Question: I have Products which has images in maximum 100px size. It means: width is 100px, height is small than 100px, or height is 100px, width is small than 100px. One side is always 100px.
I need to show product image on the , name and price on the of that image. it is structure in different cases what I need:

I tried this:
'''
<table style="width: 100%;">
<tbody>
<tr>
<td style="height: 100px; ">
<a href="@Url.Action("Details", "Product", new { id = Model.Id })" >
<img src="@Url.Content("~/Images/" + Model.Image)" style="float:right;" alt="" />
<b style="margin-top: 15%; float: right;">
<label>@Model.Price</label>
<br />
<label>@Model.Name</label>
</b>
</a>
</td>
</tr>
</tbody>
</table>
'''
But this work only for 100px height. 'margin-top: 15%;' is static. When image height is 50px, 60px etc.. it should change.
How can I do this? its not important to use a table. You can advice any elements to do this.
I added one more '<td>' side by side and put price and name into first '<td>' and image into second '<td>'.
Now I need to set '<td>' width like inner element's size. If image width in '<td>' is 90px, to set '<td>' width to 90px. Is it possible?
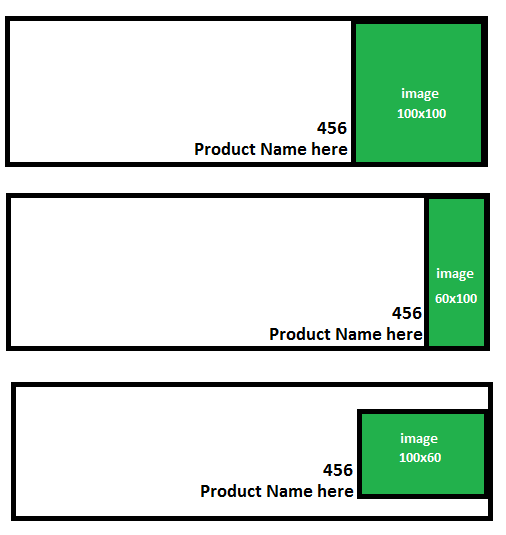
Answer: As already mentioned using table is not the way you should do it. But you can use CSS to simulate something like a table, although I have to mention that this won't work in ie7 or below:
'''
.list li {
height:100px;
border:5px solid #000;
margin-bottom:5px;
width:100%;
display:table;
}
.list li div {
display:table-cell;
vertical-align:middle;
overflow:hidden;
}
.list li div a {
display:table;
width:100%;
}
.list li a span {
display:table-cell;
overflow:hidden;
width:100%;
vertical-align:bottom;
}
.list li a span b {
display:block;
padding-right:5px;
float:right;
}
.list img {
float:right;
}
'''
'''
<ul class="list">
<li>
<div>
<a href="#" >
<span>
<b>@Model.Pricexyz<br />@Model.Name</b>
</span>
<img src="http://placekitten.com/g/100/100" alt="" />
</a>
</div>
</li>
<!-- add other elements here -->
</ul>
'''
You can find a <URL> here.